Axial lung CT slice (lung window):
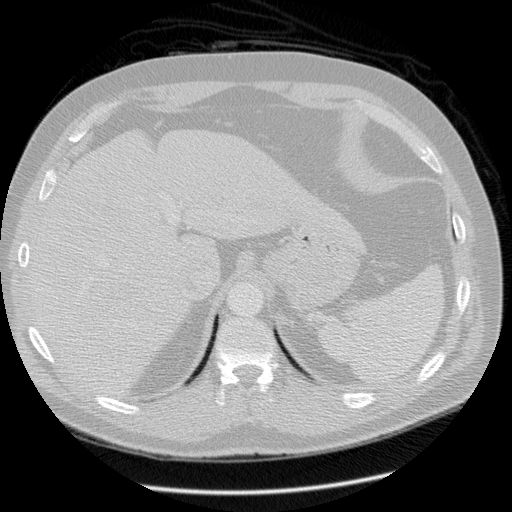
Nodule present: no